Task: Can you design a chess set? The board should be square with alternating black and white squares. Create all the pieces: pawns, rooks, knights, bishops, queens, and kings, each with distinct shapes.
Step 2254:
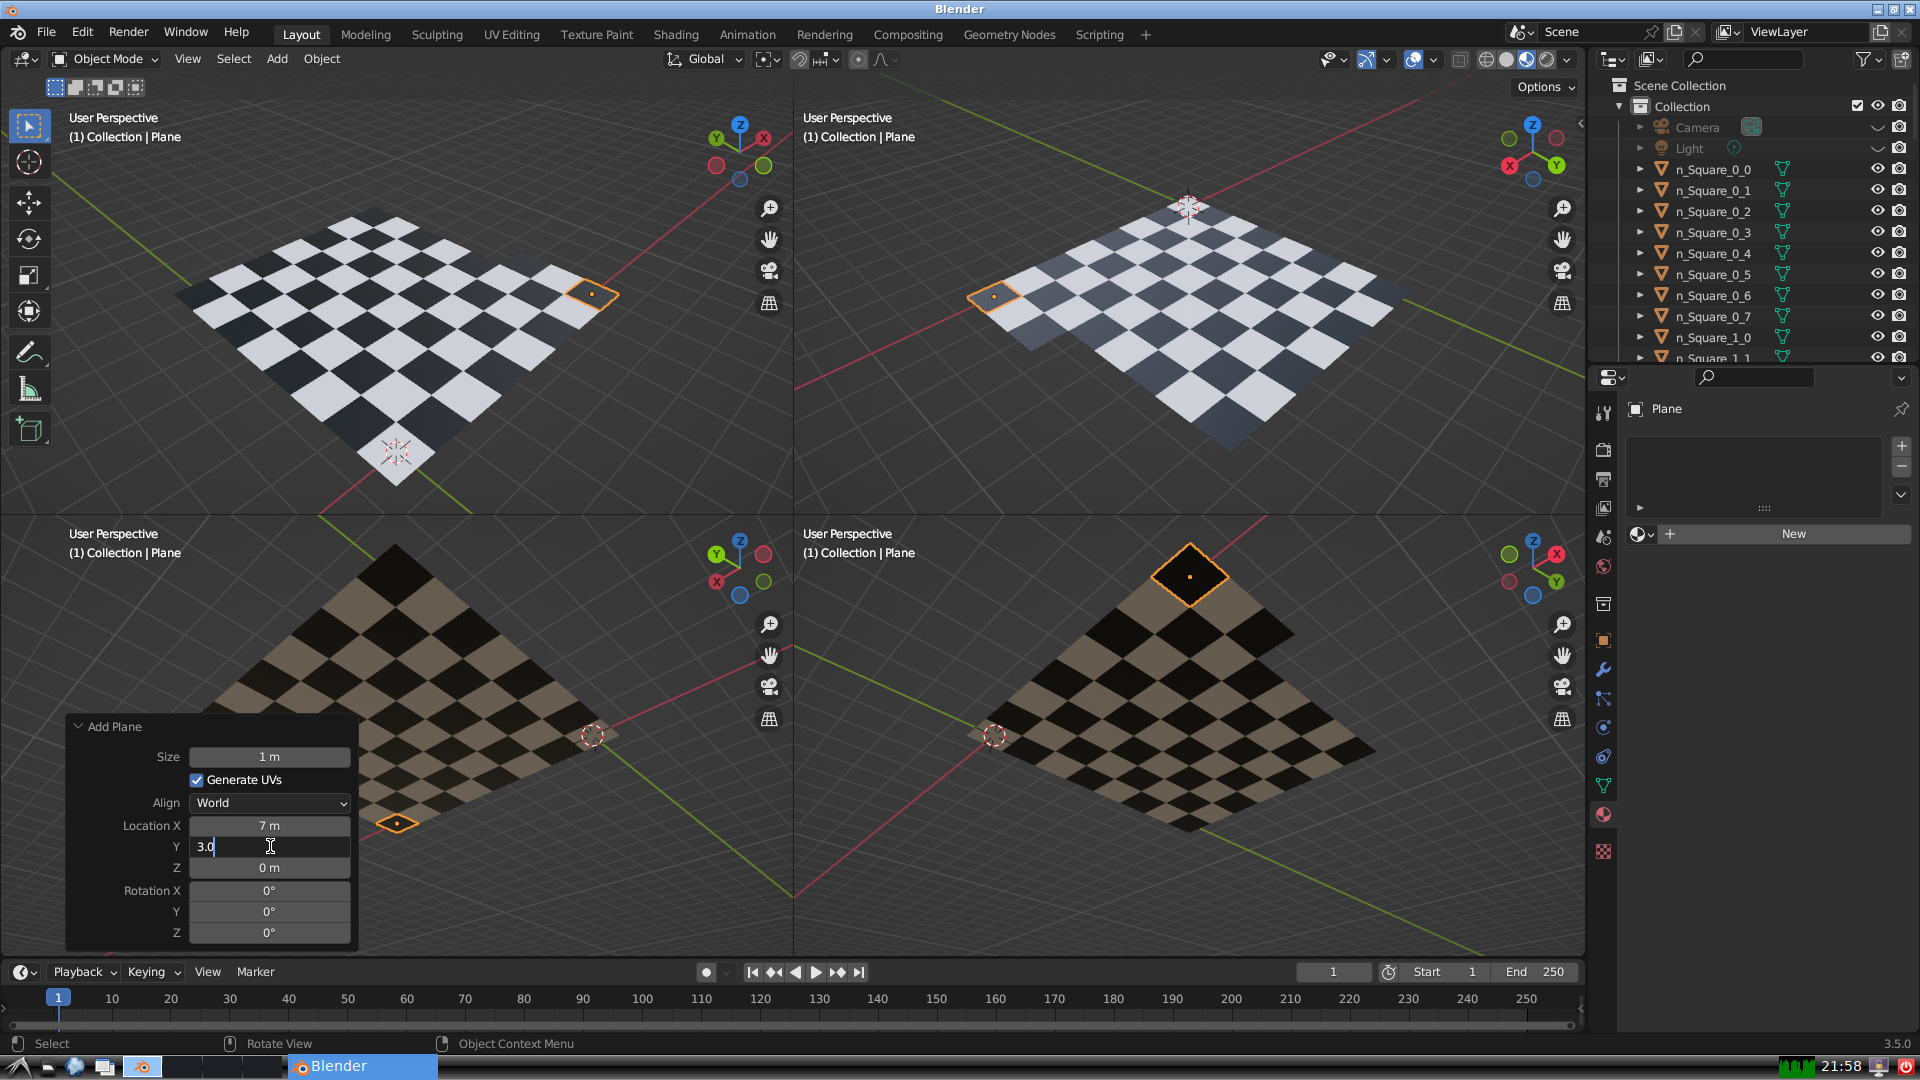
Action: {"key_press": ['Return']}